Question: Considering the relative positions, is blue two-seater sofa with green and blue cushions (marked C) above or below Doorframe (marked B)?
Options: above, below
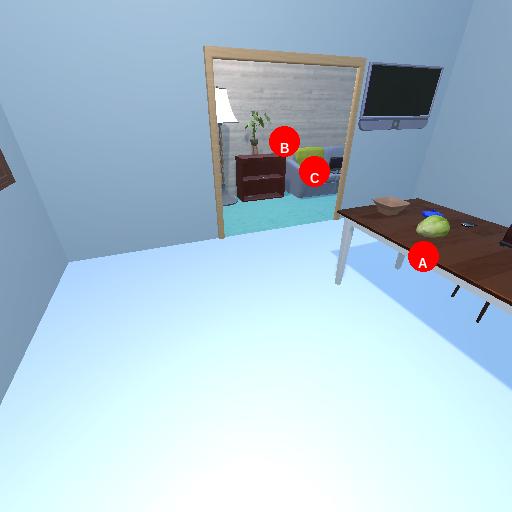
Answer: above